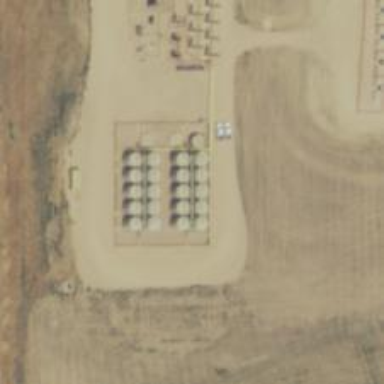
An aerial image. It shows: Storage tank that is man-made.